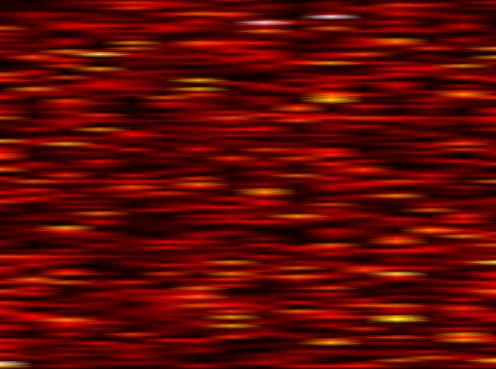
Label: UFMC